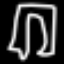
Label: pants